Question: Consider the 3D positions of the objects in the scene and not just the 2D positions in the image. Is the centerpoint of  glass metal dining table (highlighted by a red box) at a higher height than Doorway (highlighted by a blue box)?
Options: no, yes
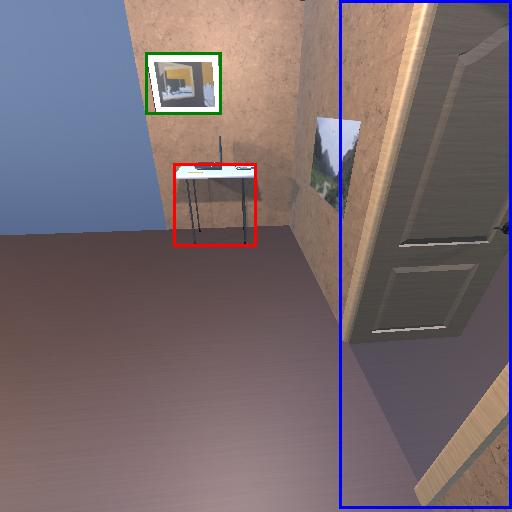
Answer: no